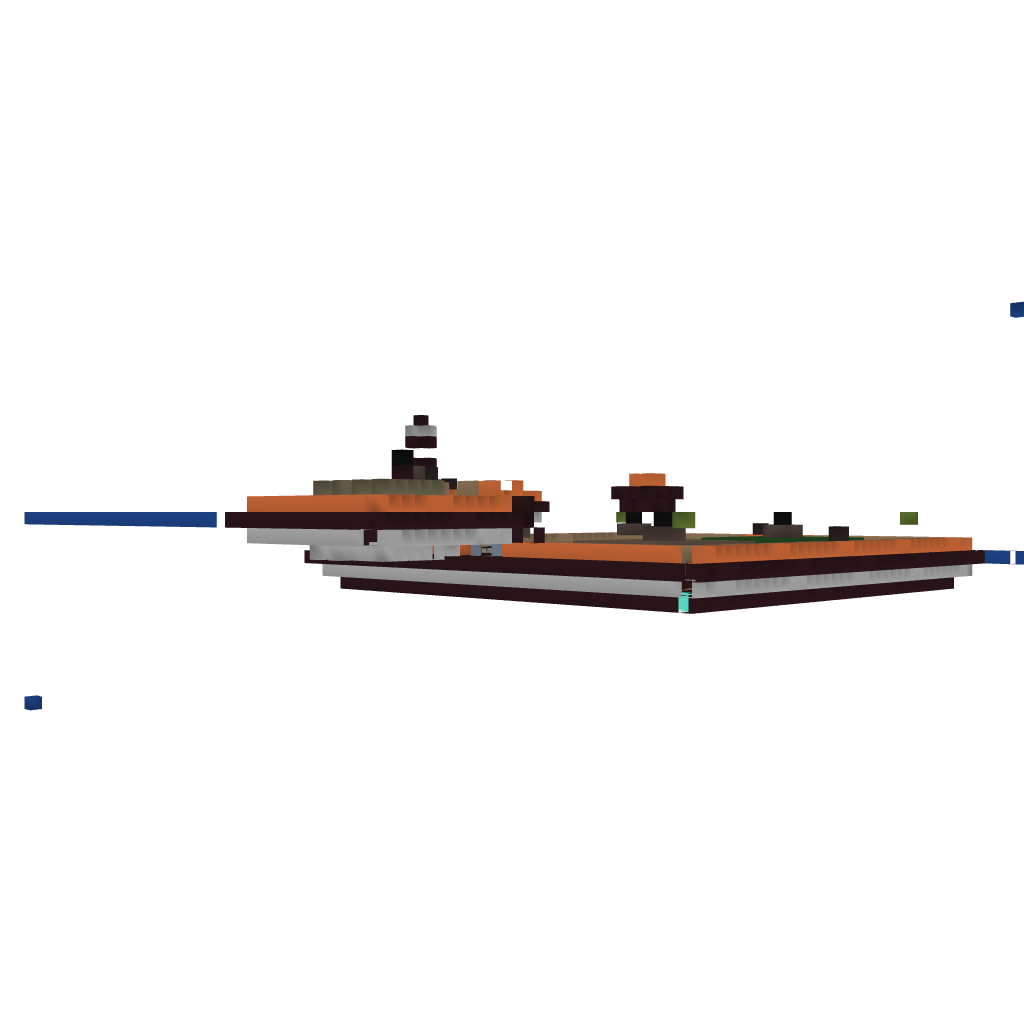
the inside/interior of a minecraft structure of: Duckfarm